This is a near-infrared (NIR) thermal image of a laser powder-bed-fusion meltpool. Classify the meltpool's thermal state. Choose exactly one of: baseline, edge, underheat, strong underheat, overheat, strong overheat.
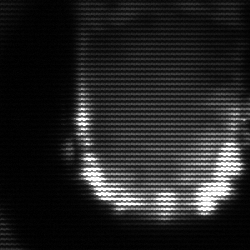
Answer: baseline